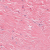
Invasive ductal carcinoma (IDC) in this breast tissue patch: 0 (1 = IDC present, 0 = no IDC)